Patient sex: F
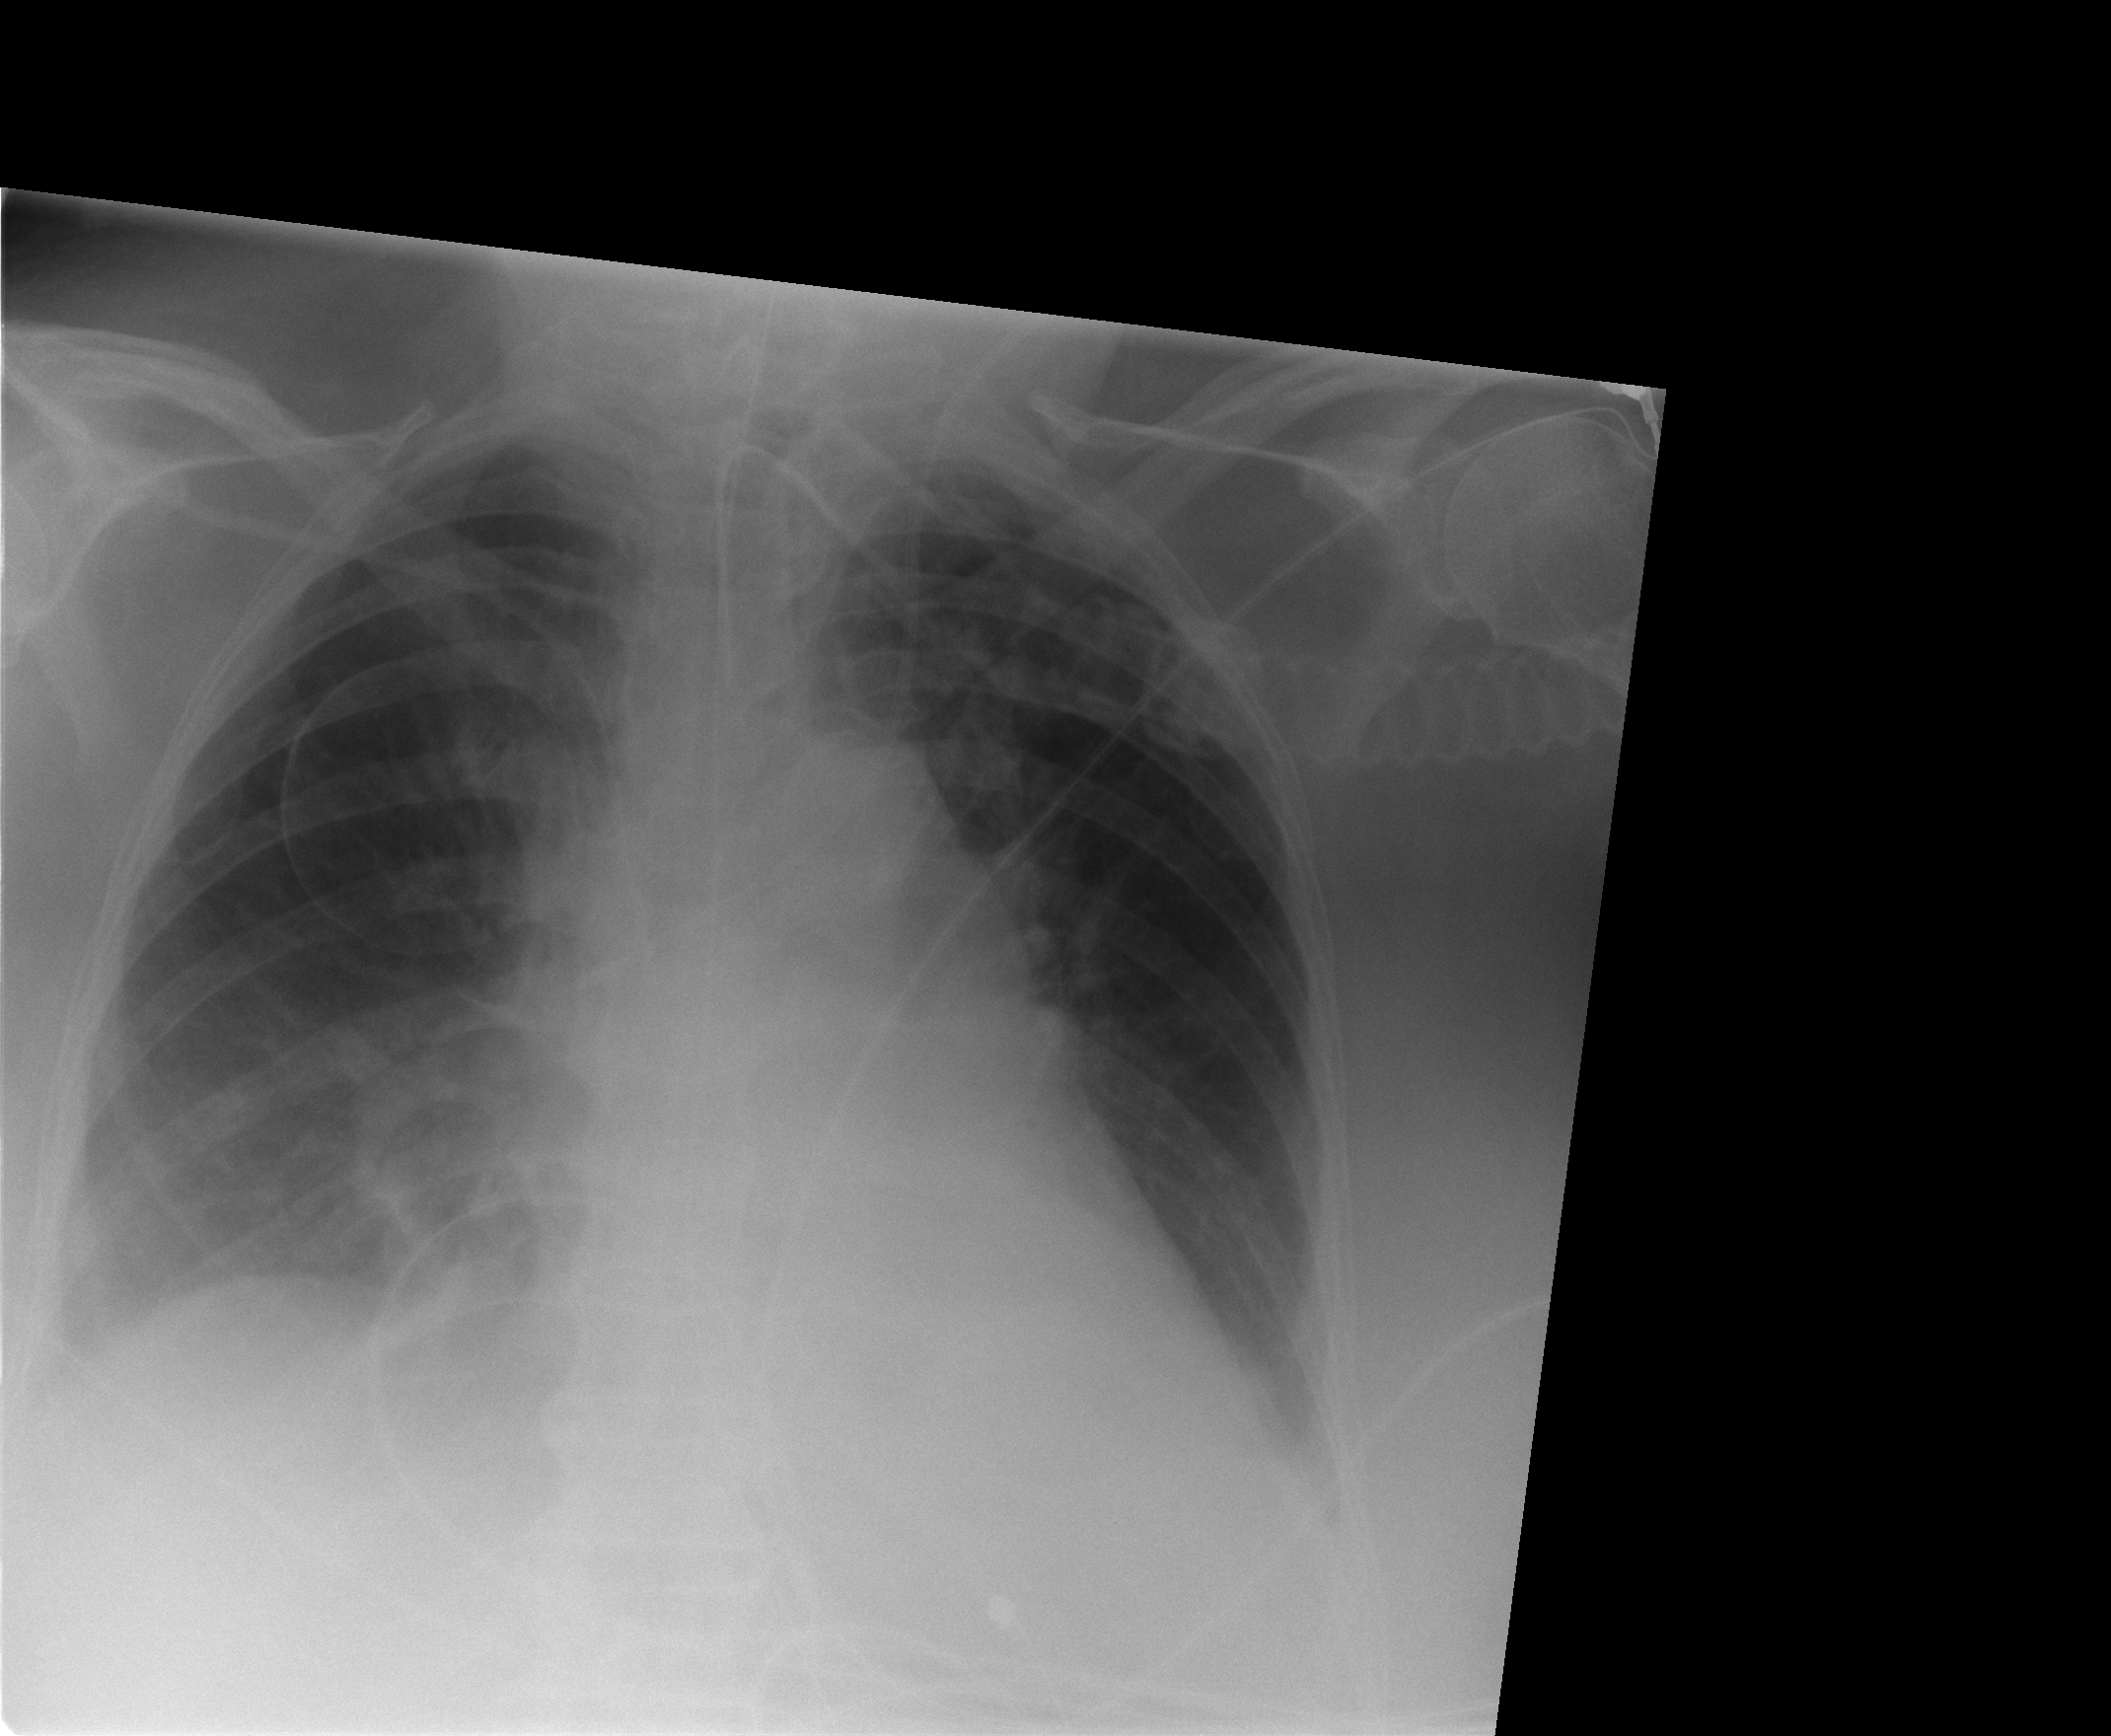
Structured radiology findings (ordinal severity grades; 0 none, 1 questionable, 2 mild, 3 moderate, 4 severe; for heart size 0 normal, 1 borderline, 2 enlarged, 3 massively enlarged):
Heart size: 1
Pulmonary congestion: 2
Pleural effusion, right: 0
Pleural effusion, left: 1
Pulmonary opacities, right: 0
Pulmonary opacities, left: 0
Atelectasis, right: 2
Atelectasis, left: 2